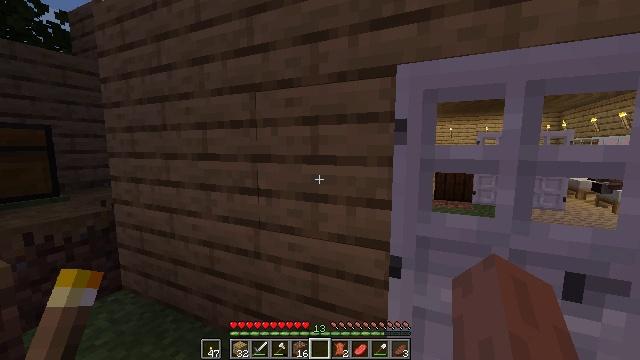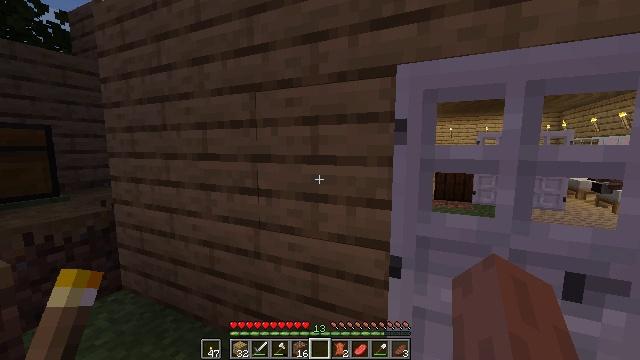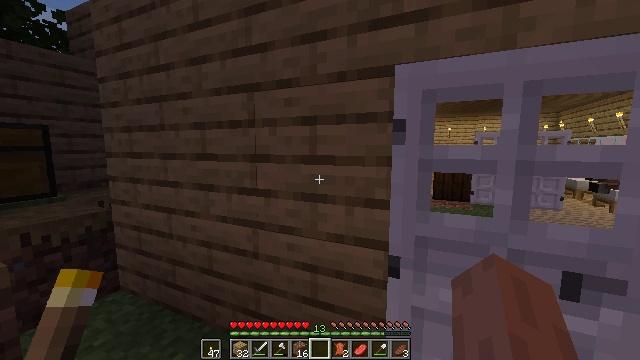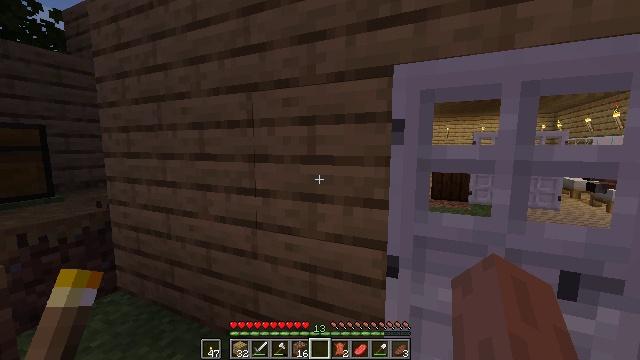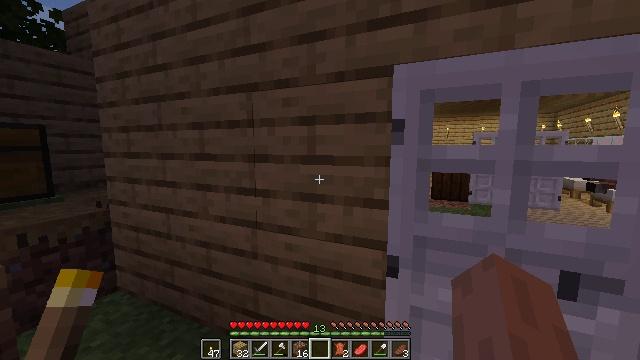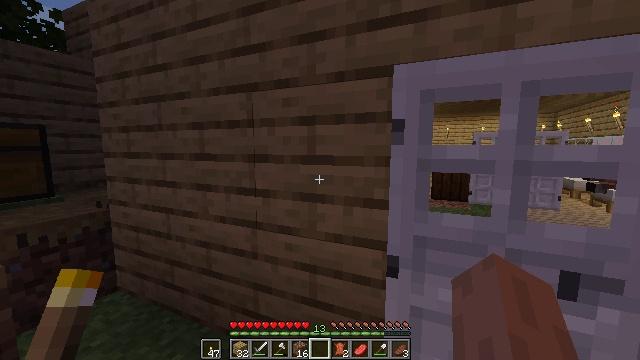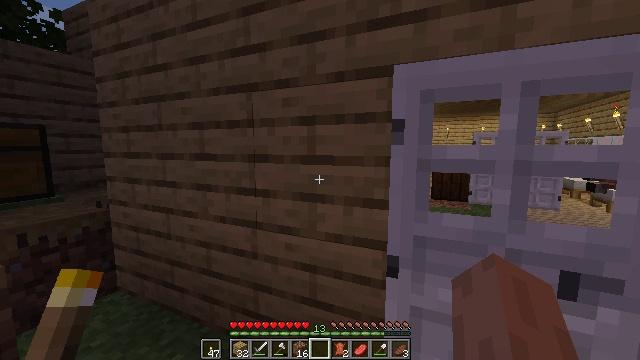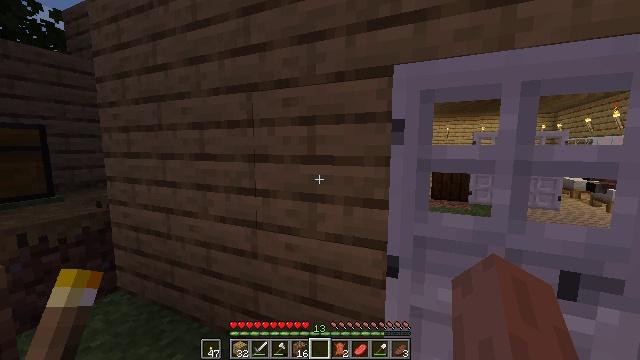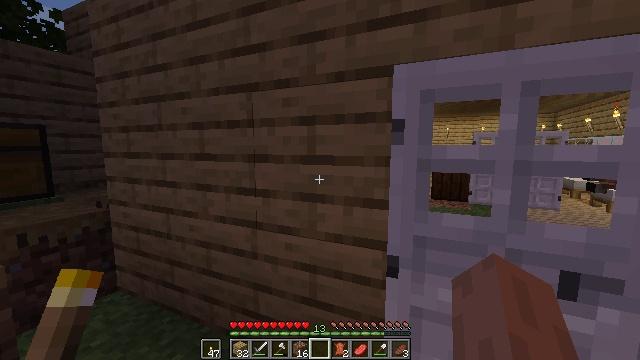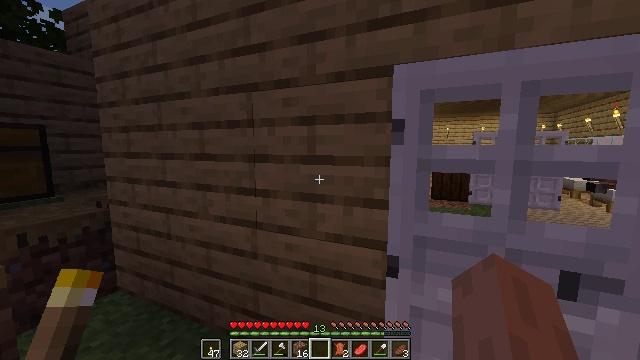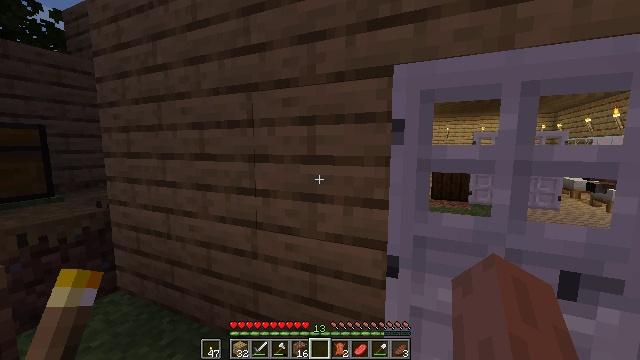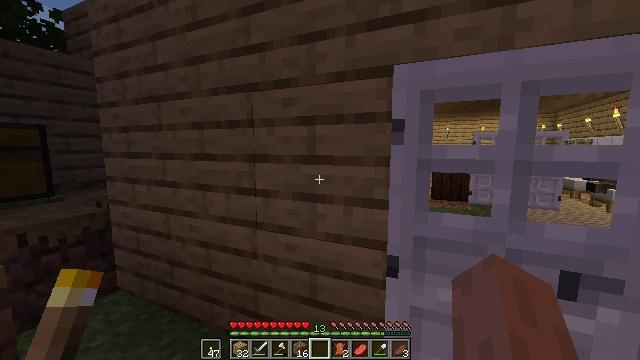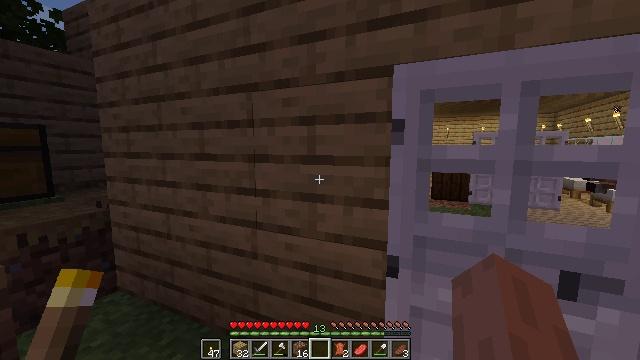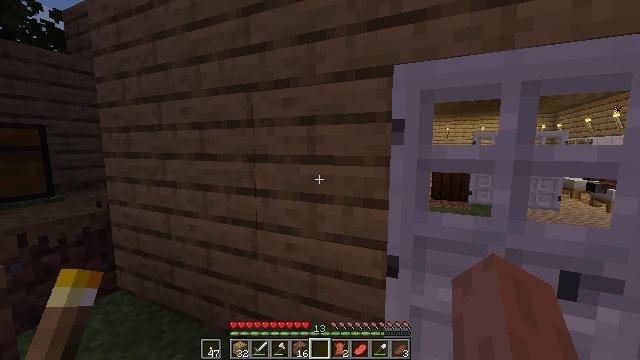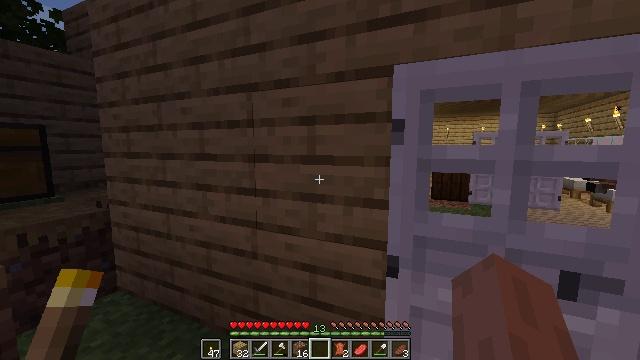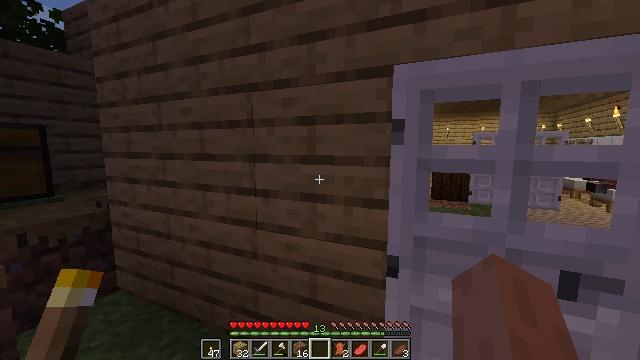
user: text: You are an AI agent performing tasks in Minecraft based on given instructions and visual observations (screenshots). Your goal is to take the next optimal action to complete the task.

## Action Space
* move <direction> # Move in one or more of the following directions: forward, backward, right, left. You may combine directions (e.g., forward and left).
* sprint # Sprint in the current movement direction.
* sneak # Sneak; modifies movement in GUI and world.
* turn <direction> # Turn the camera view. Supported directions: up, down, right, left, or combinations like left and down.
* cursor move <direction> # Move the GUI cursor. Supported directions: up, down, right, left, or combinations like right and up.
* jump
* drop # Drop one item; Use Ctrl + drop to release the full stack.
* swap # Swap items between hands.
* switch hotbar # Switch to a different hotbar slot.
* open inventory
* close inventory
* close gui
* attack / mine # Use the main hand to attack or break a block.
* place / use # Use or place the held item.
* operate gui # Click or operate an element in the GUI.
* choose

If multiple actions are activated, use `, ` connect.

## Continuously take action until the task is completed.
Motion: motion action
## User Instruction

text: Craft an oak button using one oak plank.
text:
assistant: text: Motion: no_op
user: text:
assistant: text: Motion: no_op
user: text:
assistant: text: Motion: no_op
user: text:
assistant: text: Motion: no_op
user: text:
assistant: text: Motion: no_op
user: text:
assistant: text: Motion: no_op
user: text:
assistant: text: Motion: no_op
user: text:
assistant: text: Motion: no_op
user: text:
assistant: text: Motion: no_op
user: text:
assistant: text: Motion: no_op
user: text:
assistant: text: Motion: no_op
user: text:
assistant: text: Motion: no_op
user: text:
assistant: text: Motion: no_op
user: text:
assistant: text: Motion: no_op
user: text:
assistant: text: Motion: no_op
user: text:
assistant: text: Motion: no_op
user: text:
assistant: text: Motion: no_op
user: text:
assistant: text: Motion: open inventory
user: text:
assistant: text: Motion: open inventory
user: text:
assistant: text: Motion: open inventory
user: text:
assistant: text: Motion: no_op
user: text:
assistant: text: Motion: cursor move right
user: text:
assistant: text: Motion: cursor move right
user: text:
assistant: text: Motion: cursor move right
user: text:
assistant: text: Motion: no_op
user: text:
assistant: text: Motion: no_op
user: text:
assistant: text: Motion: no_op
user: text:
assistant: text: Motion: cursor move right
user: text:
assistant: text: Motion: no_op
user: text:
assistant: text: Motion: no_op